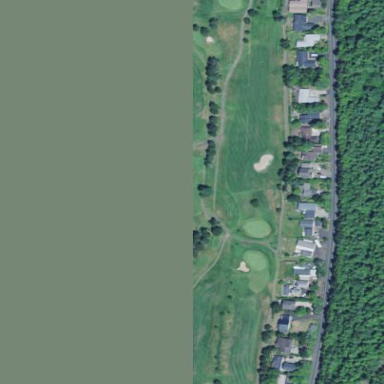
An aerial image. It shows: Golf course surrounded by greenery.